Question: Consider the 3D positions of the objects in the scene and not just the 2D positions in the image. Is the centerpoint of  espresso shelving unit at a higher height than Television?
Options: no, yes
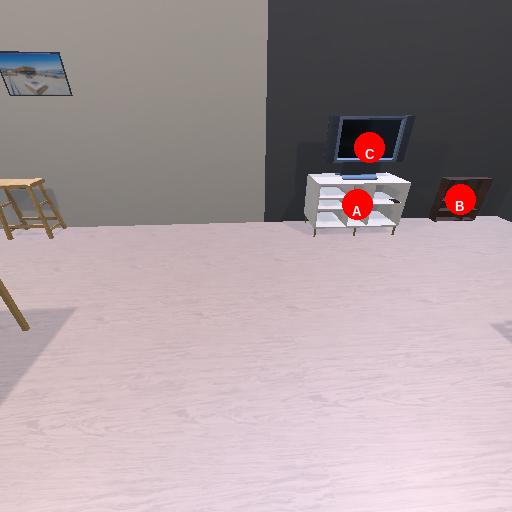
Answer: no